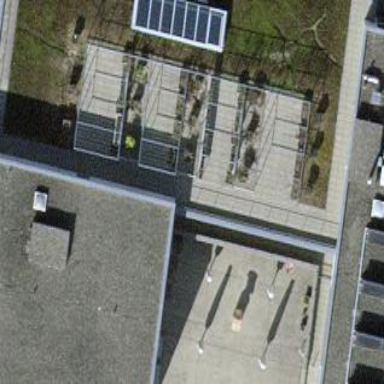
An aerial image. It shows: Hospital building.